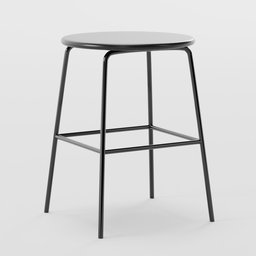
Label: furniture